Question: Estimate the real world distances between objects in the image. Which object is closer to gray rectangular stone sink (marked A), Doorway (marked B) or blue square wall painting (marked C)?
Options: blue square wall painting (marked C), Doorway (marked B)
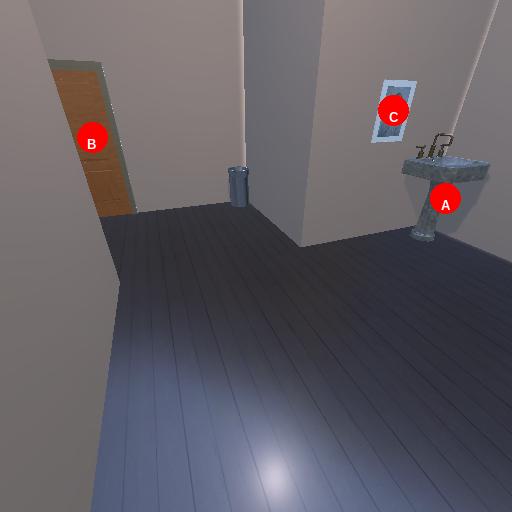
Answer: blue square wall painting (marked C)